Question: I would like to get the facet subet mean (x + y axis) of the subset with ggplot. However, I get the mean of the data and not the subset one. I don't know how to solve this issue.
'''
hsb2<-read.table("http://www.ats.ucla.edu/stat/data/hsb2.csv", sep=",", header=T)
head(hsb2)
hsb2$gender = as.factor(hsb2$female)
ggplot() +
geom_point(aes(y = read,x = write,colour = gender),data=hsb2,size = 2.2,alpha = 0.9) +
scale_colour_brewer(guide = guide_legend(),palette = 'Set1') +
stat_smooth(aes(x = write,y = read),data=hsb2,colour = '#000000',size = 0.8,method = lm,formula = 'y ~ x') +
geom_vline(aes(xintercept = mean(write)),data=hsb2,linetype = 3) +
geom_hline(aes(yintercept = mean(read)),data=hsb2,linetype = 3) +
facet_wrap(facets = ~gender)
'''

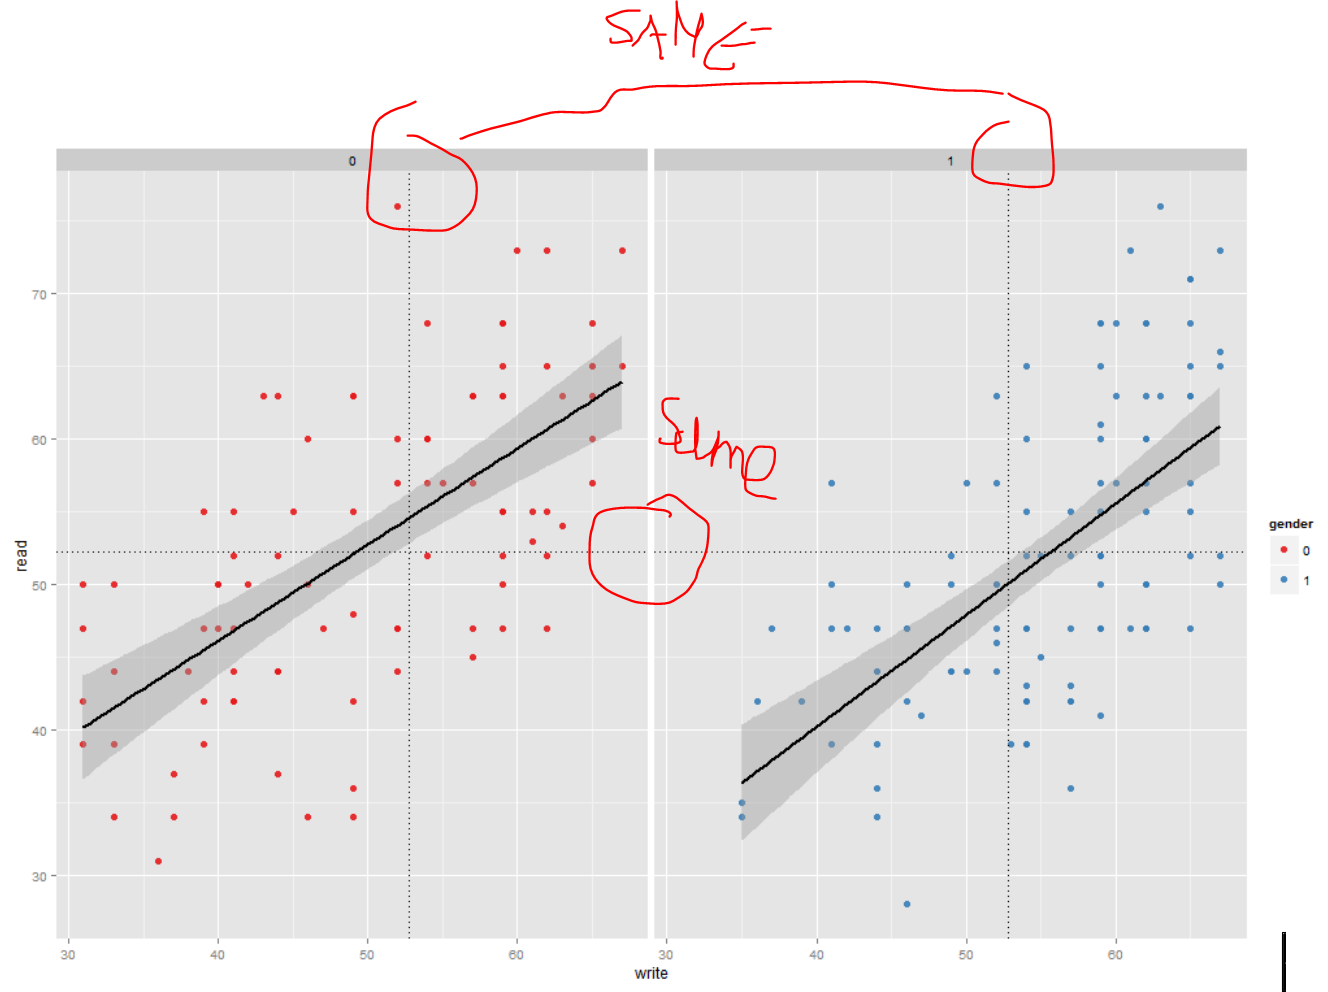
Answer: One way to do it is to explicitly calculate the means (x and y) for each gender and store them as new columns in the original data frame. And when faceting splits it by gender, the lines get drawn where you want them.
### Using tapply
'''
#compute the read and write means for each gender
read_means <- tapply(hsb2$read, hsb2$gender, mean)
write_means <- tapply(hsb2$write, hsb2$gender, mean)
#store it in the data frame
hsb2$read_mean <- ifelse(hsb2$gender==0, read_means[1], read_means[2])
hsb2$write_mean <- ifelse(hsb2$gender==0, write_means[1], write_means[2])
'''
An alternative to the lines above is to use ddply.
### Using ddply from the Plyr package
The new columns can be created using a single line.
'''
library(plyr)
ddply(hsb2, "gender", transform,
read_mean = mean(read),
write_mean = mean(write))
'''
Now, pass the two new column means to the vline and hline calls in ggplot.
'''
ggplot() +
geom_point(aes(y = read,x = write,colour = gender),data=hsb2,size = 2.2,alpha = 0.9) +
scale_colour_brewer(guide = guide_legend(),palette = 'Set1') +
stat_smooth(aes(x = write,y = read),data=hsb2,colour = '#000000',
size = 0.8,method = lm,formula = 'y ~ x') +
geom_vline(aes(xintercept = write_mean),data=hsb2,linetype = 3) +
geom_hline(aes(yintercept = read_mean),data=hsb2,linetype = 3) +
facet_wrap(facets = ~gender)
'''
Produces: